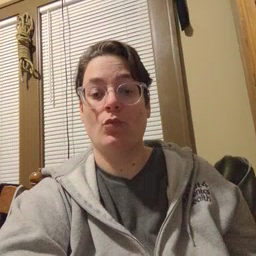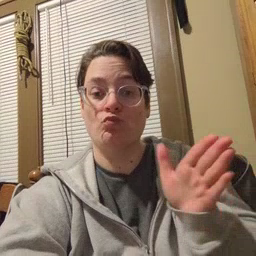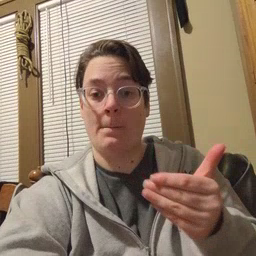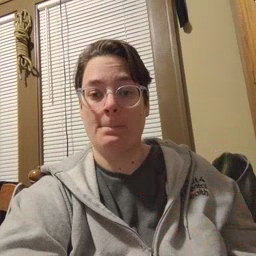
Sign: room